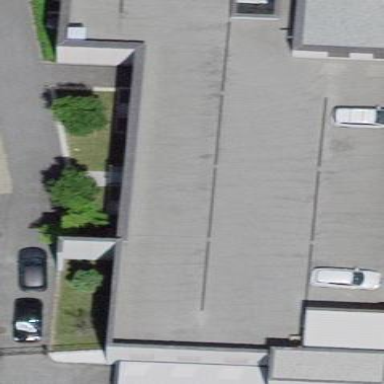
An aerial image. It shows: Carports parking area.